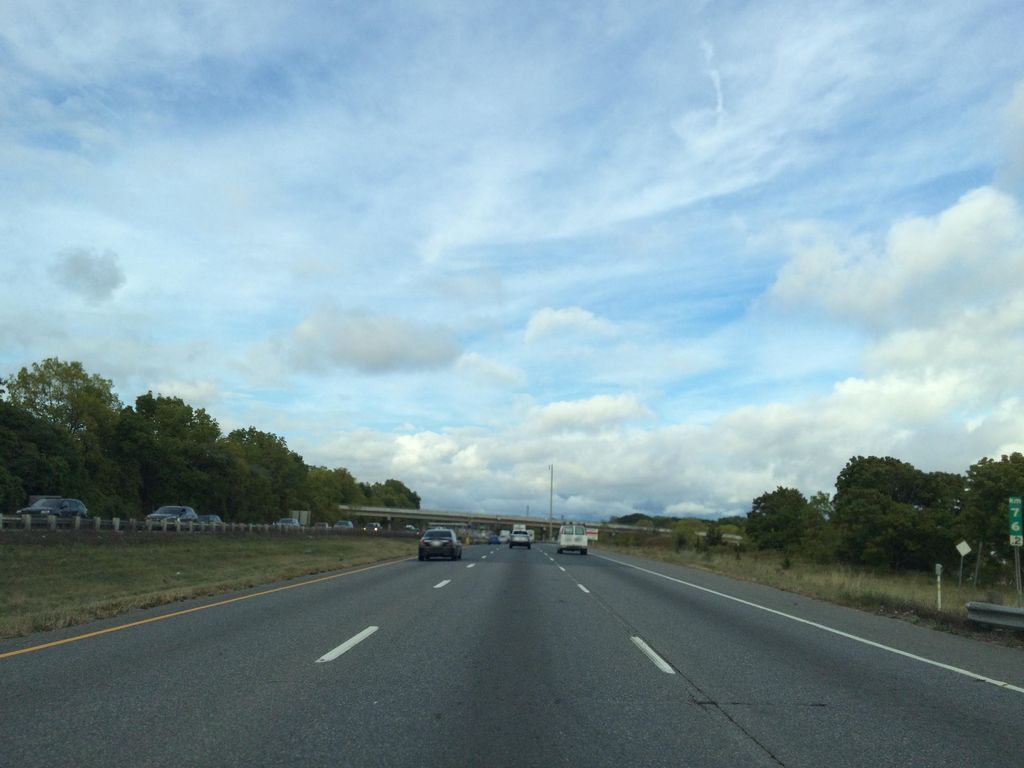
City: hamilton